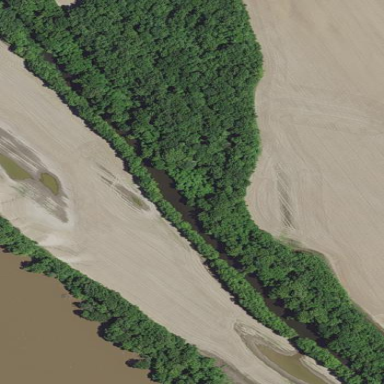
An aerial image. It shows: Oxbow water feature in nature.